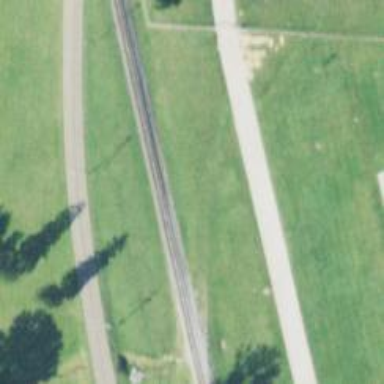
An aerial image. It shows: Abandoned spur railway.